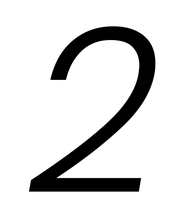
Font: Poppins-LightItalic